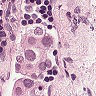
Metastatic tissue present: yes